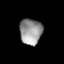
Tissue: lung
Cell type: Fibroblasts
Senescence score: 0.198
Nuclear area (px): 563
Mean DAPI intensity: 149.764